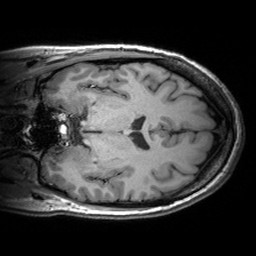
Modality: T1w
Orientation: coronal
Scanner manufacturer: siemens
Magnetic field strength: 3 T
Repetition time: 2.53 s
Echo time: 0.00299 s